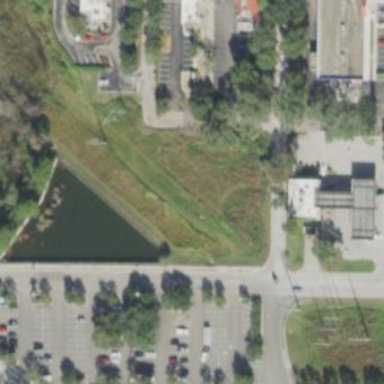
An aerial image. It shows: Retention basin with water.